Field crop: maize
Growth stage: 2
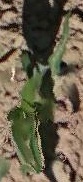
Species: maize